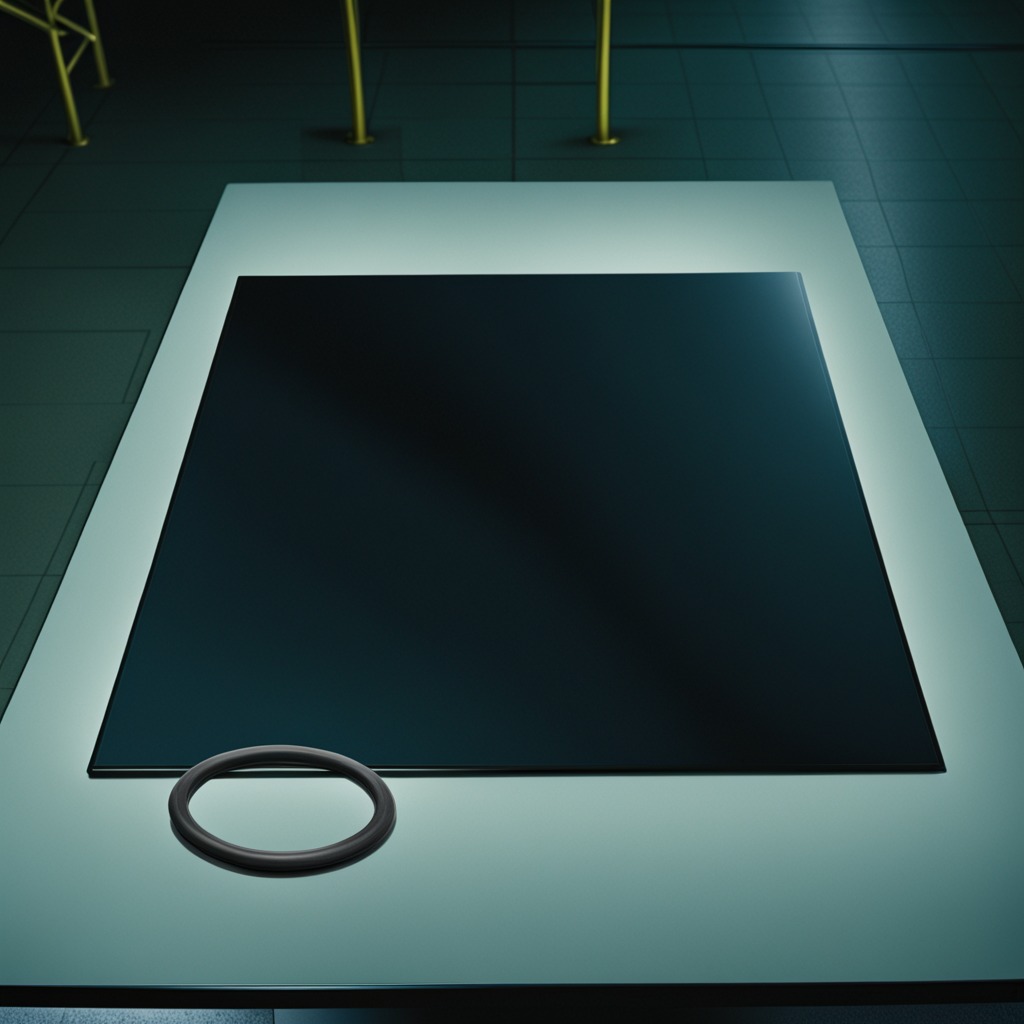
A rubber O-ring is lying on a clean empty table in a railway signal maintenance room lit by harsh overhead fluorescents.